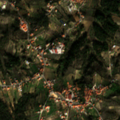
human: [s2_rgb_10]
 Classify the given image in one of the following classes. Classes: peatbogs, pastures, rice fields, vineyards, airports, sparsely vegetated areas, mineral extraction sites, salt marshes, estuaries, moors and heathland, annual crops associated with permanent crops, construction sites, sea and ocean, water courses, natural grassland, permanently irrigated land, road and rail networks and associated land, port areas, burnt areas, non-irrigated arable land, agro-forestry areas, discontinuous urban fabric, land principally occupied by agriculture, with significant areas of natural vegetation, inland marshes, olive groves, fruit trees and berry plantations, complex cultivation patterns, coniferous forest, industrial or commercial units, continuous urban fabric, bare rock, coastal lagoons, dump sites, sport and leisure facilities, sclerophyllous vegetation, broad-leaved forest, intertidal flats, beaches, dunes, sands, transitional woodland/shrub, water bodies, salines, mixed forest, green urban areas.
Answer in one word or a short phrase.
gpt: discontinuous urban fabric, olive groves, annual crops associated with permanent crops, land principally occupied by agriculture, with significant areas of natural vegetation, coniferous forest